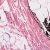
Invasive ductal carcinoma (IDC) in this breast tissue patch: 0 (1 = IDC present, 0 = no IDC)